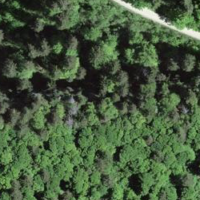
EUNIS habitat code: 44
Species observed at this site:
Neottia nidus-avis
Chamaenerion angustifolium
Sorbus aucuparia
Adenostyles alpina